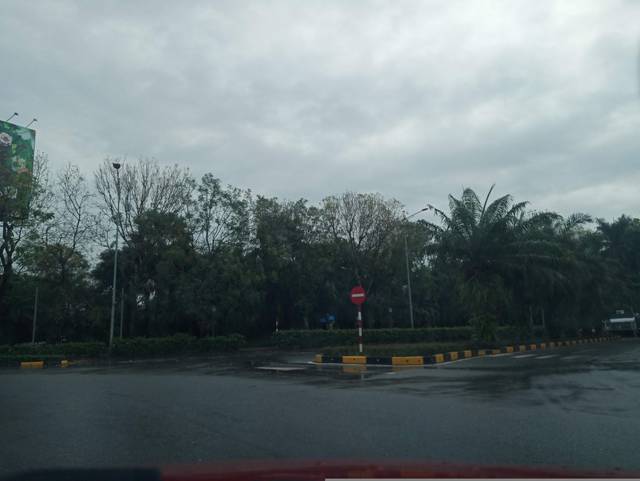
Region: Vietnam
Coordinates: 20.972, 105.93